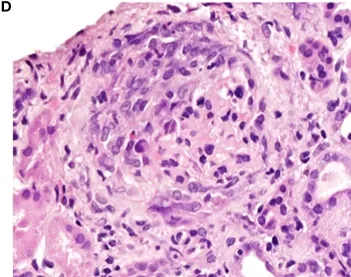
(D) Second kidney biopsy. Glomerulus with a cellular crescent. HE staining (600x).
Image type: pathology (h&e)